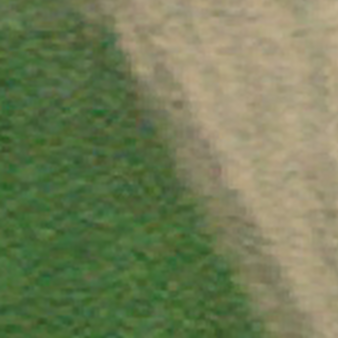
Label: other